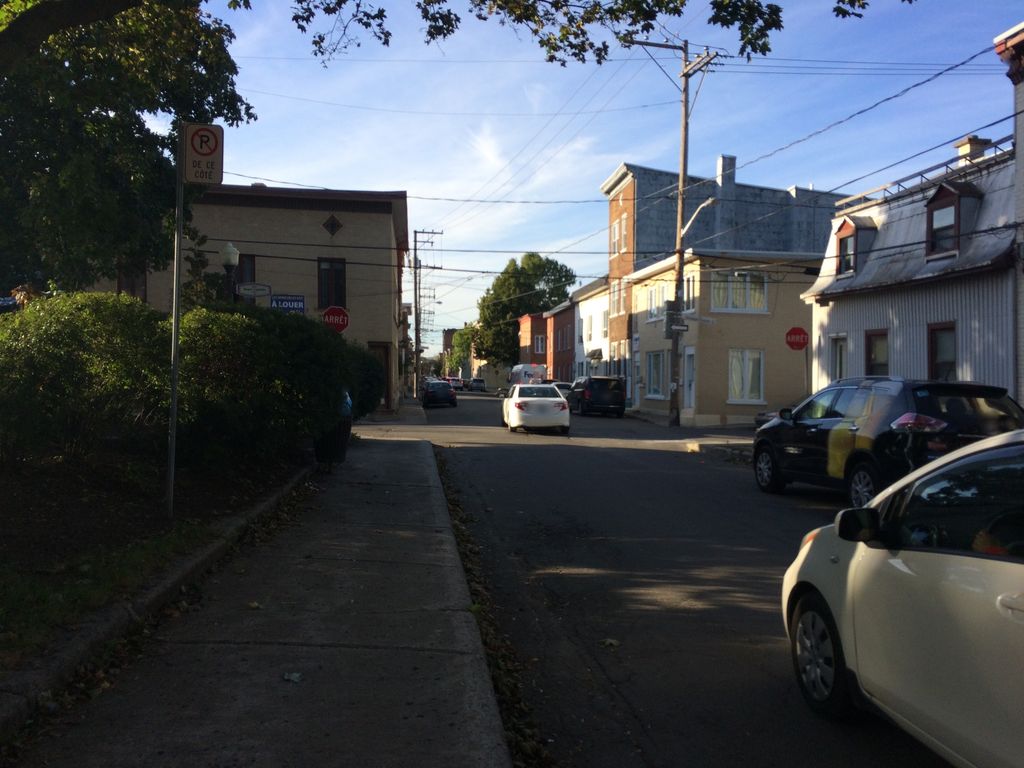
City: quebec_city